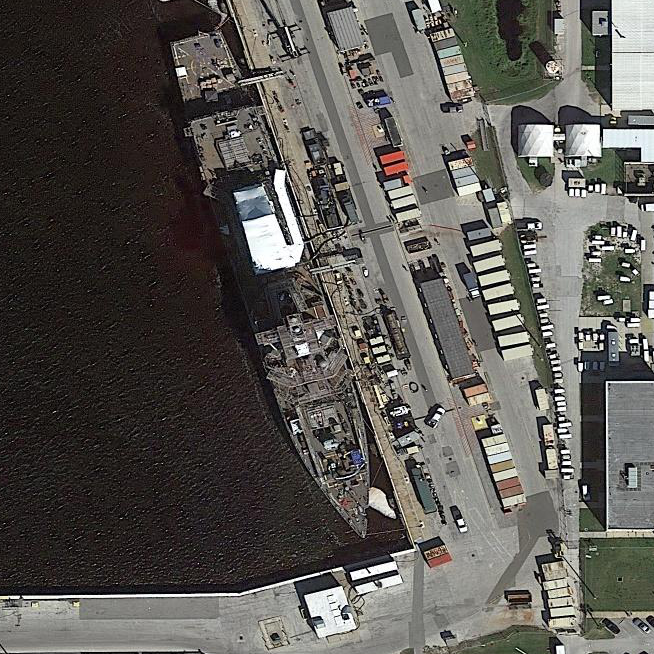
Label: Arleigh_Burke-class_destroyer